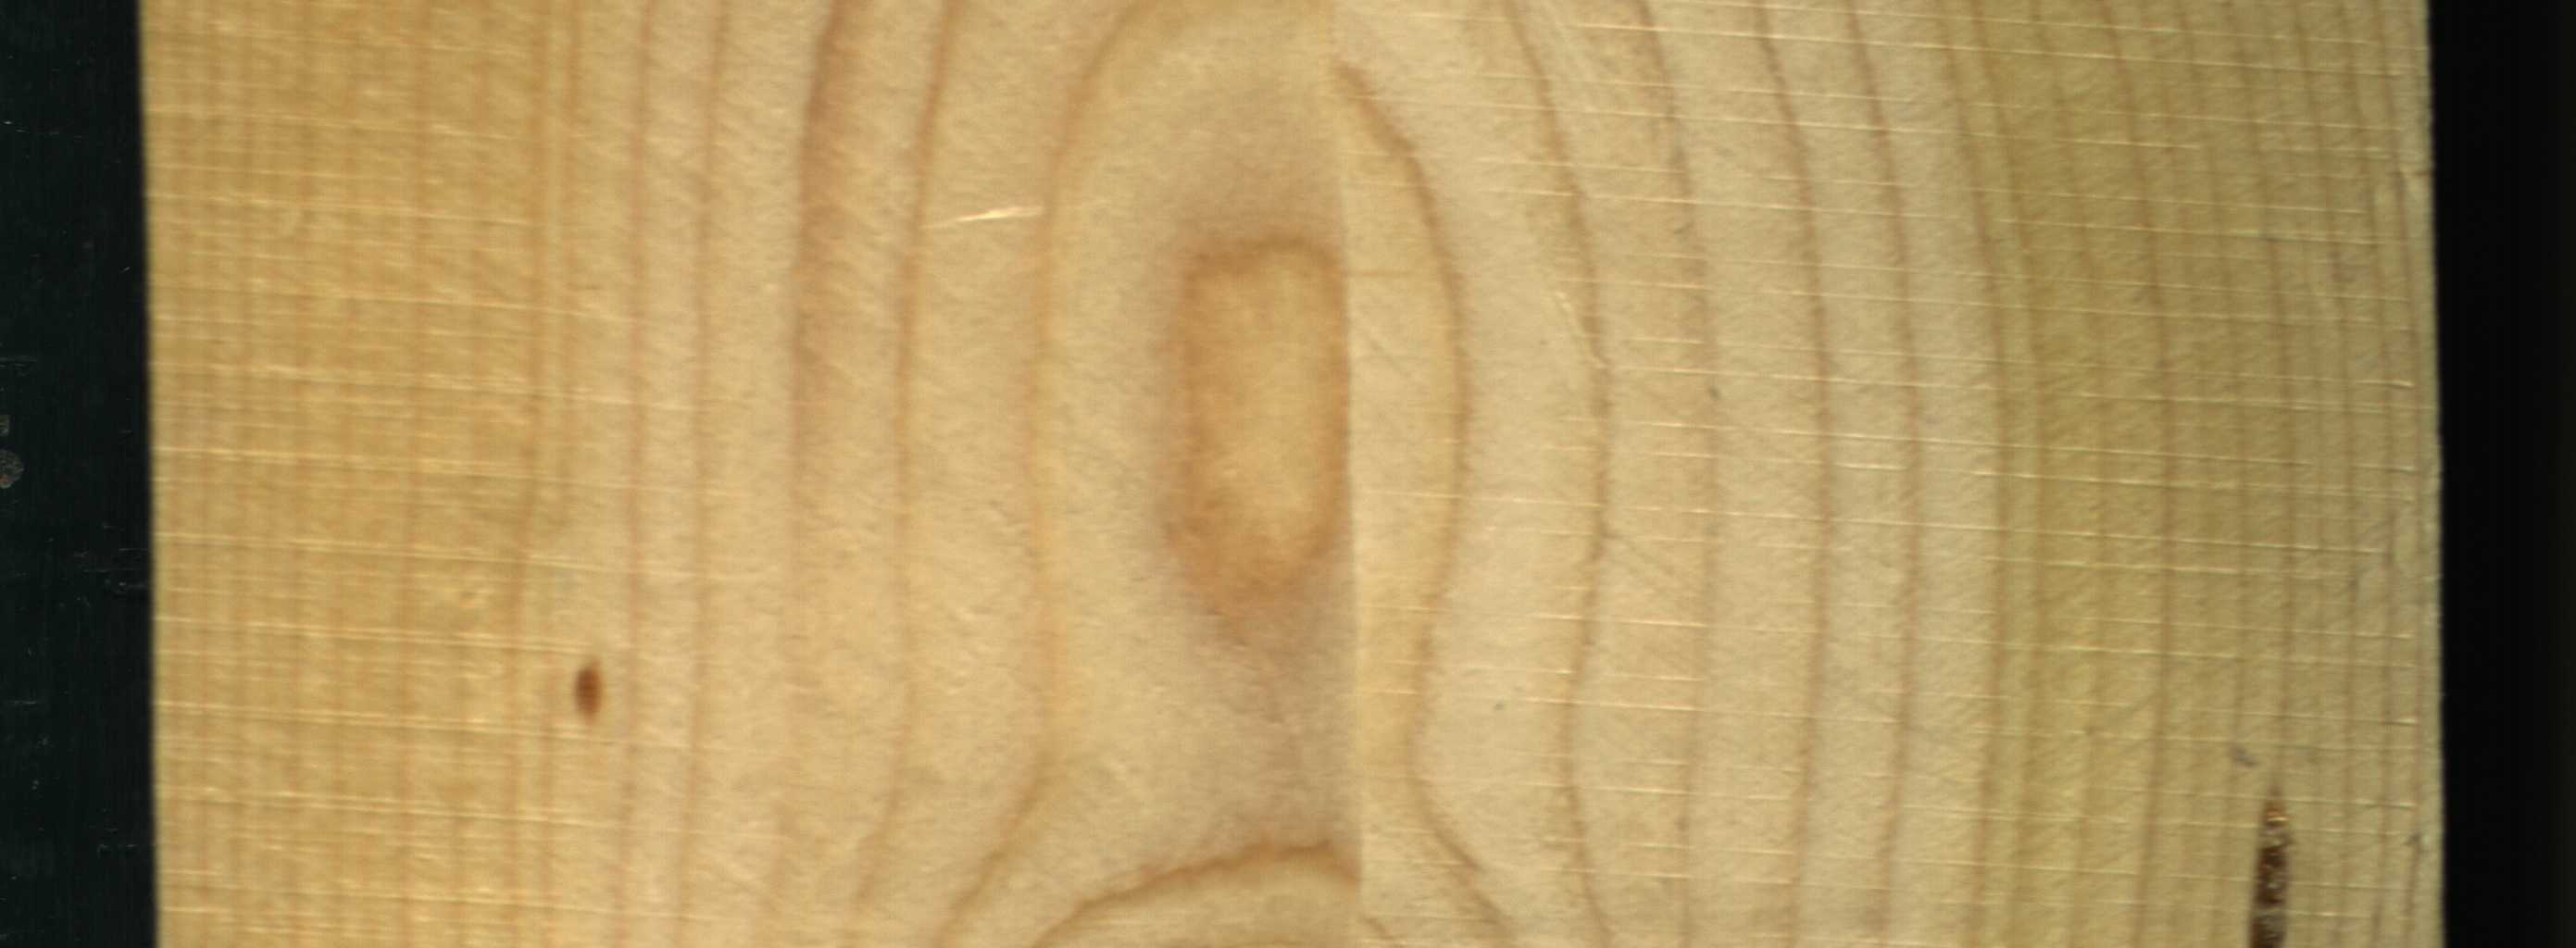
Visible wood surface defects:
resin
resin